Question: I've got a universal ipad/iphone app that allows the user to watch a video, which they can then expand into full screen mode.
I have implemented '(void) willAnimateRotationToInterfaceOrientation:(UIInterfaceOrientation)interfaceOrientation duration:(NSTimeInterval)duration', and in that method I perform various setFrame calls on my view elements depending on whether they are in landscape or portrait orientation.
That all seems to work fine in normal use, i.e. rotating back and forth works fine.
But if the user starts in portrait mode, starts a video, goes to full screen mode, turns into landscape orientation, and then the video stops -- the elements are often not resized properly. They appear to be sized still as if they are portrait mode.
If I then turn to portrait mode, and then turn back to landscape, the view resets correctly.
The strange part is, I have implemented '(void)exitedFullscreen:(NSNotification*)notification' and in there I print out the orientation, and it's seen correctly. I also call my code to reset the view elements based on the current orientation, and I am still having this problem.
Another related issue is sometimes when dealing with rotation, my views will end up too far up the screen, actually going under the status bar at the top of the device.
Here's the latest example. I rotate to landscape mode during full screen video playback, and then when I left full screen video, you can see the issue with the navigation bar at the top of the view.

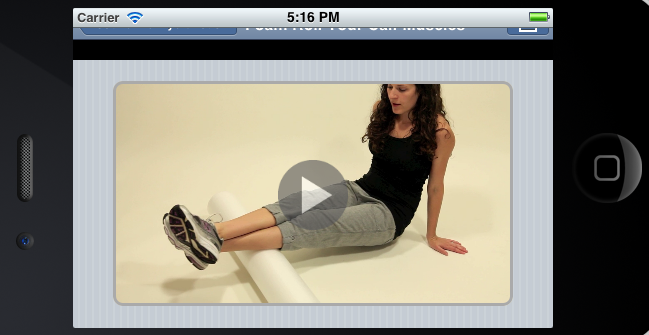
Answer: Your ViewController might not be rotating because another controller is the first responder. What you can do to avoid this is register the view controller to the device rotation changes and implement the rotation in the selector you call when you receive such a notification.
In appDelegate:
'''
[[UIDevice currentDevice] beginGeneratingDeviceOrientationNotifications];
'''
In your view controller
'''
[[NSNotificationCenter defaultCenter] addObserver:self selector:@selector(didRotate:)name:UIDeviceOrientationDidChangeNotification object:nil];
'''
In did rotate you can check the orientation with
'''
[[UIDevice currentDevice] orientation]
'''